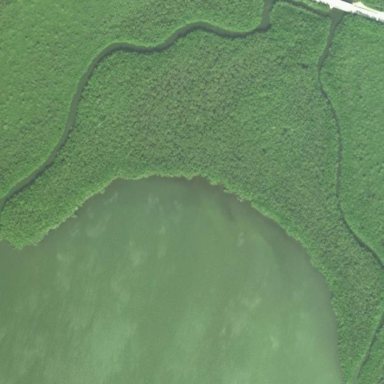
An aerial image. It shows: Wetland area with mangrove vegetation.